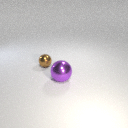
small brown metal sphere behind large purple metal sphere